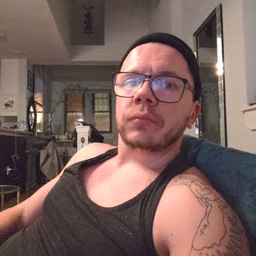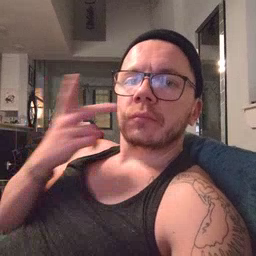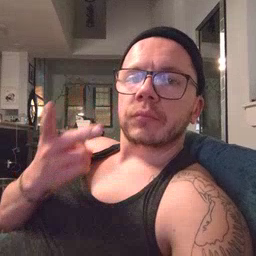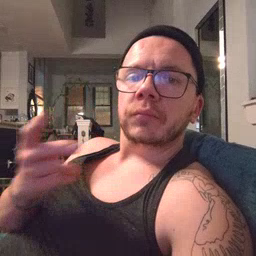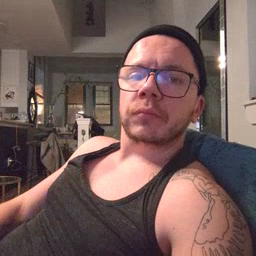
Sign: see